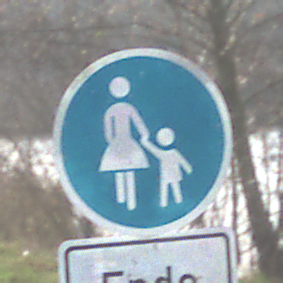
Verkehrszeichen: Gehweg
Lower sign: HinweisDurchVerbaleAngabe2
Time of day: MorningAfternoon
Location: Outdoor (Nature)
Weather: PartlyCloudy
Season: NotSpecified
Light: Natural